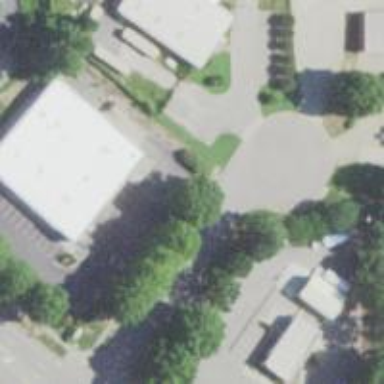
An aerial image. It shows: Commercial building.